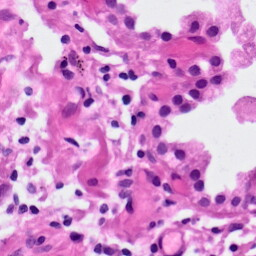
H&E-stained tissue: Lung